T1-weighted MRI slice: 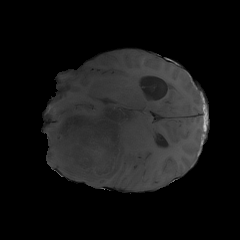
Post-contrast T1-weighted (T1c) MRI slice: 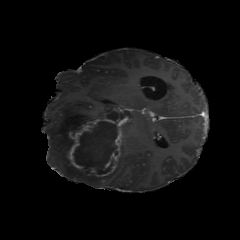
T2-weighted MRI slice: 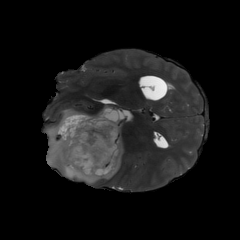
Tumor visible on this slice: yes